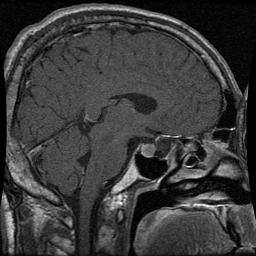
Label: pituitary